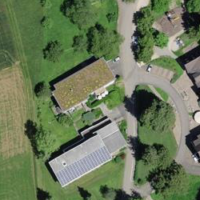
EUNIS habitat code: 55
Species observed at this site:
Corvus corone
Cyanistes caeruleus
Sturnus vulgaris
Troglodytes troglodytes
Dendrocopos major
Fringilla coelebs
Buteo buteo
Turdus merula
Phylloscopus collybita
Parus major
Erithacus rubecula
Pica pica
Certhia familiaris
Sitta europaea
Phoenicurus ochruros
Falco tinnunculus
Picus viridis